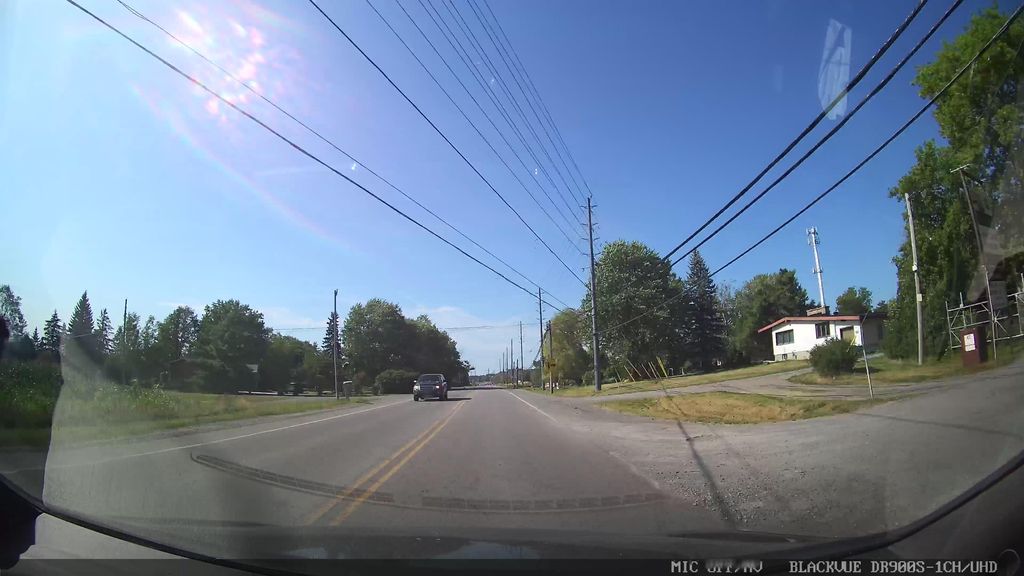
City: ottawa-gatineau